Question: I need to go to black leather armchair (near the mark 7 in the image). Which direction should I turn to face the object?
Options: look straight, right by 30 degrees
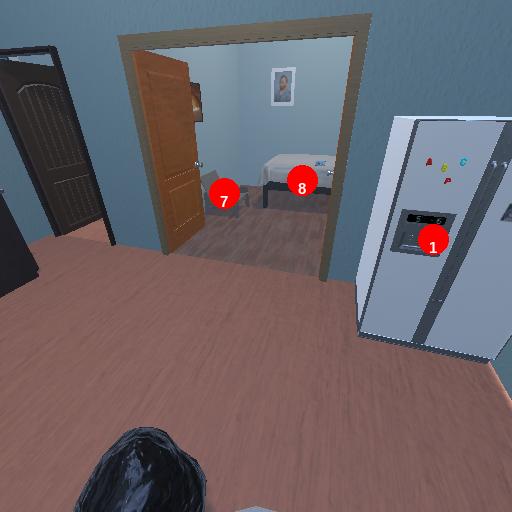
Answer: look straight